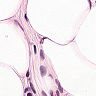
Metastatic tissue present: yes